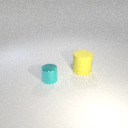
small cyan metal cylinder in front of large yellow rubber cylinder